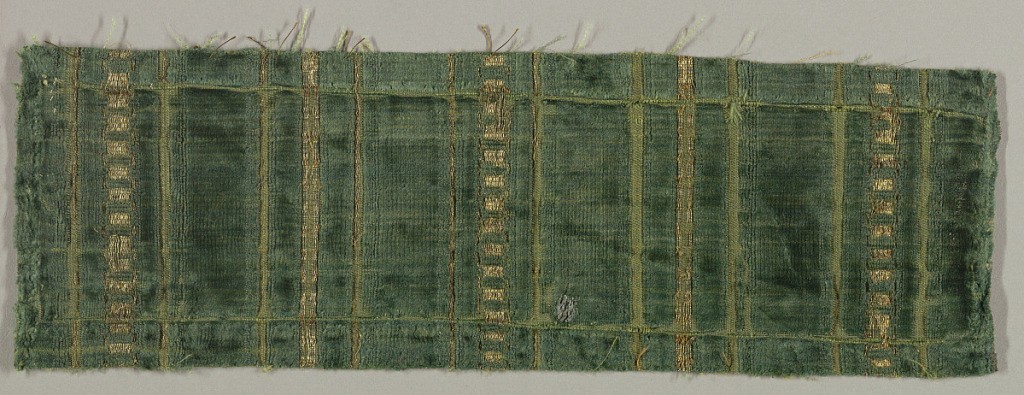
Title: Fragment
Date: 16th century
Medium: silk Technique: velvet
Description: Striped, cut and uncut velvet, with gold bands.